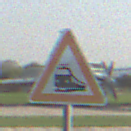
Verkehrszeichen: Bahnuebergang
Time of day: MorningAfternoon
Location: Outdoor (Special)
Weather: Clear
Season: NotSpecified
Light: Natural